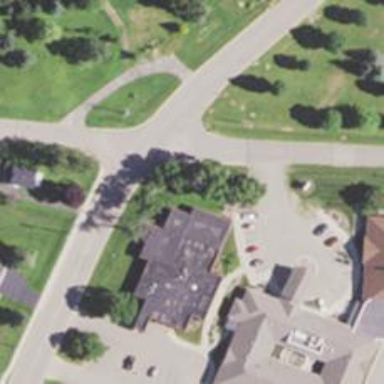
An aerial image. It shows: Healthcare clinic is depicted in the image.